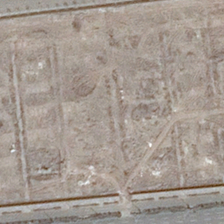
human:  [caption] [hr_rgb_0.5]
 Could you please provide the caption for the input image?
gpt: it is a piece of yellow bareland .

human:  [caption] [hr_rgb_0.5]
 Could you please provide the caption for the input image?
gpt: it is a piece of yellow bareland .

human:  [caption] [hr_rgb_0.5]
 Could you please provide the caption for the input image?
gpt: it is a piece of yellow bareland .

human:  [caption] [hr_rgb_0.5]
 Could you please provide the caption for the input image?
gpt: it is a piece of yellow bareland .

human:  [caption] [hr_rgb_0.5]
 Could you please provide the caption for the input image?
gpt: it is a piece of yellow bareland .